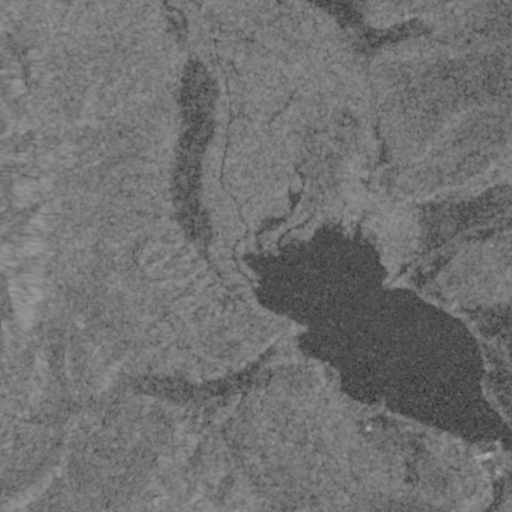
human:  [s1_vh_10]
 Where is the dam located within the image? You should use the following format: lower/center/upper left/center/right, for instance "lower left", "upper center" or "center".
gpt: The dam is located in the lower right of the image.
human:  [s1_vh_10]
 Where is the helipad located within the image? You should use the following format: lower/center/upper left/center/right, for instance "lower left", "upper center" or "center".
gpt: The helipad is located in the lower right of the image.
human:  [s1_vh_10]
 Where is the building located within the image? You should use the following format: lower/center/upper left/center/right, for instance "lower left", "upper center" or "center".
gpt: The building is located in the lower right of the image.
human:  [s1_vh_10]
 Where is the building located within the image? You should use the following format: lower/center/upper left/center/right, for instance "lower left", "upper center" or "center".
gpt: The building is located in the lower right of the image.
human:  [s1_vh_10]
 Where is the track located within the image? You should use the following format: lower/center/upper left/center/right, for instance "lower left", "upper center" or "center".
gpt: There is no track in the image.

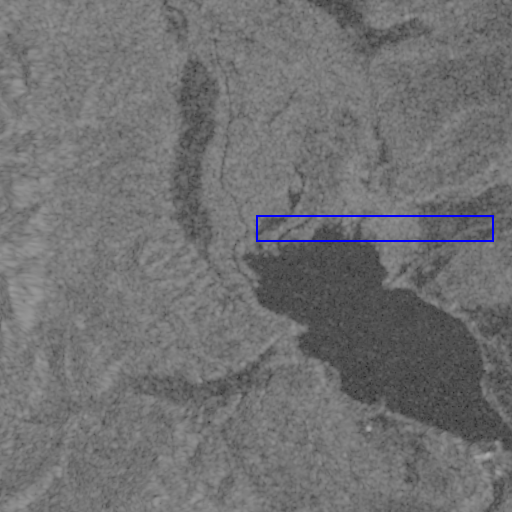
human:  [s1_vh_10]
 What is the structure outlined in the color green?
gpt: There is no green outline.
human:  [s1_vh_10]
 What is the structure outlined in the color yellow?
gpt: There is no structure outlined in yellow.